Question: I have been messing around lately with these amazing libraries: 'ActionBarSherlock', 'HoloEverywhere' and 'SlidingMenu'.
Then I stumbled upon this weird issue:
When I add an EditText inside a View, HoloEverywhere theming is working fine. But when I add an EditText to ActionBarSherlock, HoloEverywhere theming is not overriding the default theme.
This is how I am adding the EditText to ActionBarSherlock:
'''
<RelativeLayout
xmlns:android="http://schemas.android.com/apk/res/android"
android:layout_width="fill_parent" android:layout_height="wrap_content">
<EditText
android:id="@+id/collapsibleEditText"
android:layout_width="fill_parent"
android:layout_height="wrap_content"
android:hint="@string/widget_searchview_title"
android:imeOptions="actionSearch"
android:inputType="text" android:paddingRight="35dip" />
<Button
android:id="@+id/clearButton"
android:layout_width="30dip"
android:layout_height="30dip"
android:layout_alignParentRight="true"
android:layout_centerVertical="true"
android:layout_marginRight="5dip"
android:background="@drawable/navigation_cancel" />
</RelativeLayout>
'''
and
'''
menu.add("Search")
.setIcon(R.drawable.ic_action_search)
.setActionView(R.layout.collapsible_edittext)
.setShowAsAction(MenuItem.SHOW_AS_ACTION_ALWAYS |
MenuItem.SHOW_AS_ACTION_COLLAPSE_ACTION_VIEW);
'''
This is how it looks like running on a simulator (as I don't have a pre-honeycomb device handy) :

Is this a known issue? I am sure that I messed things up in my implementation. Can anyone guide me through this issue? Thanks.
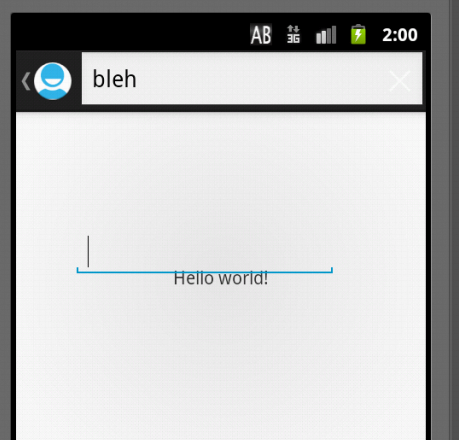
Answer: In the end I decided that HoloEverywhere was too heavy for my application, and decided to include and apply manually the Styles that I needed to use, which solved the issue I was having.
This solution was based on this SO post:
<URL>